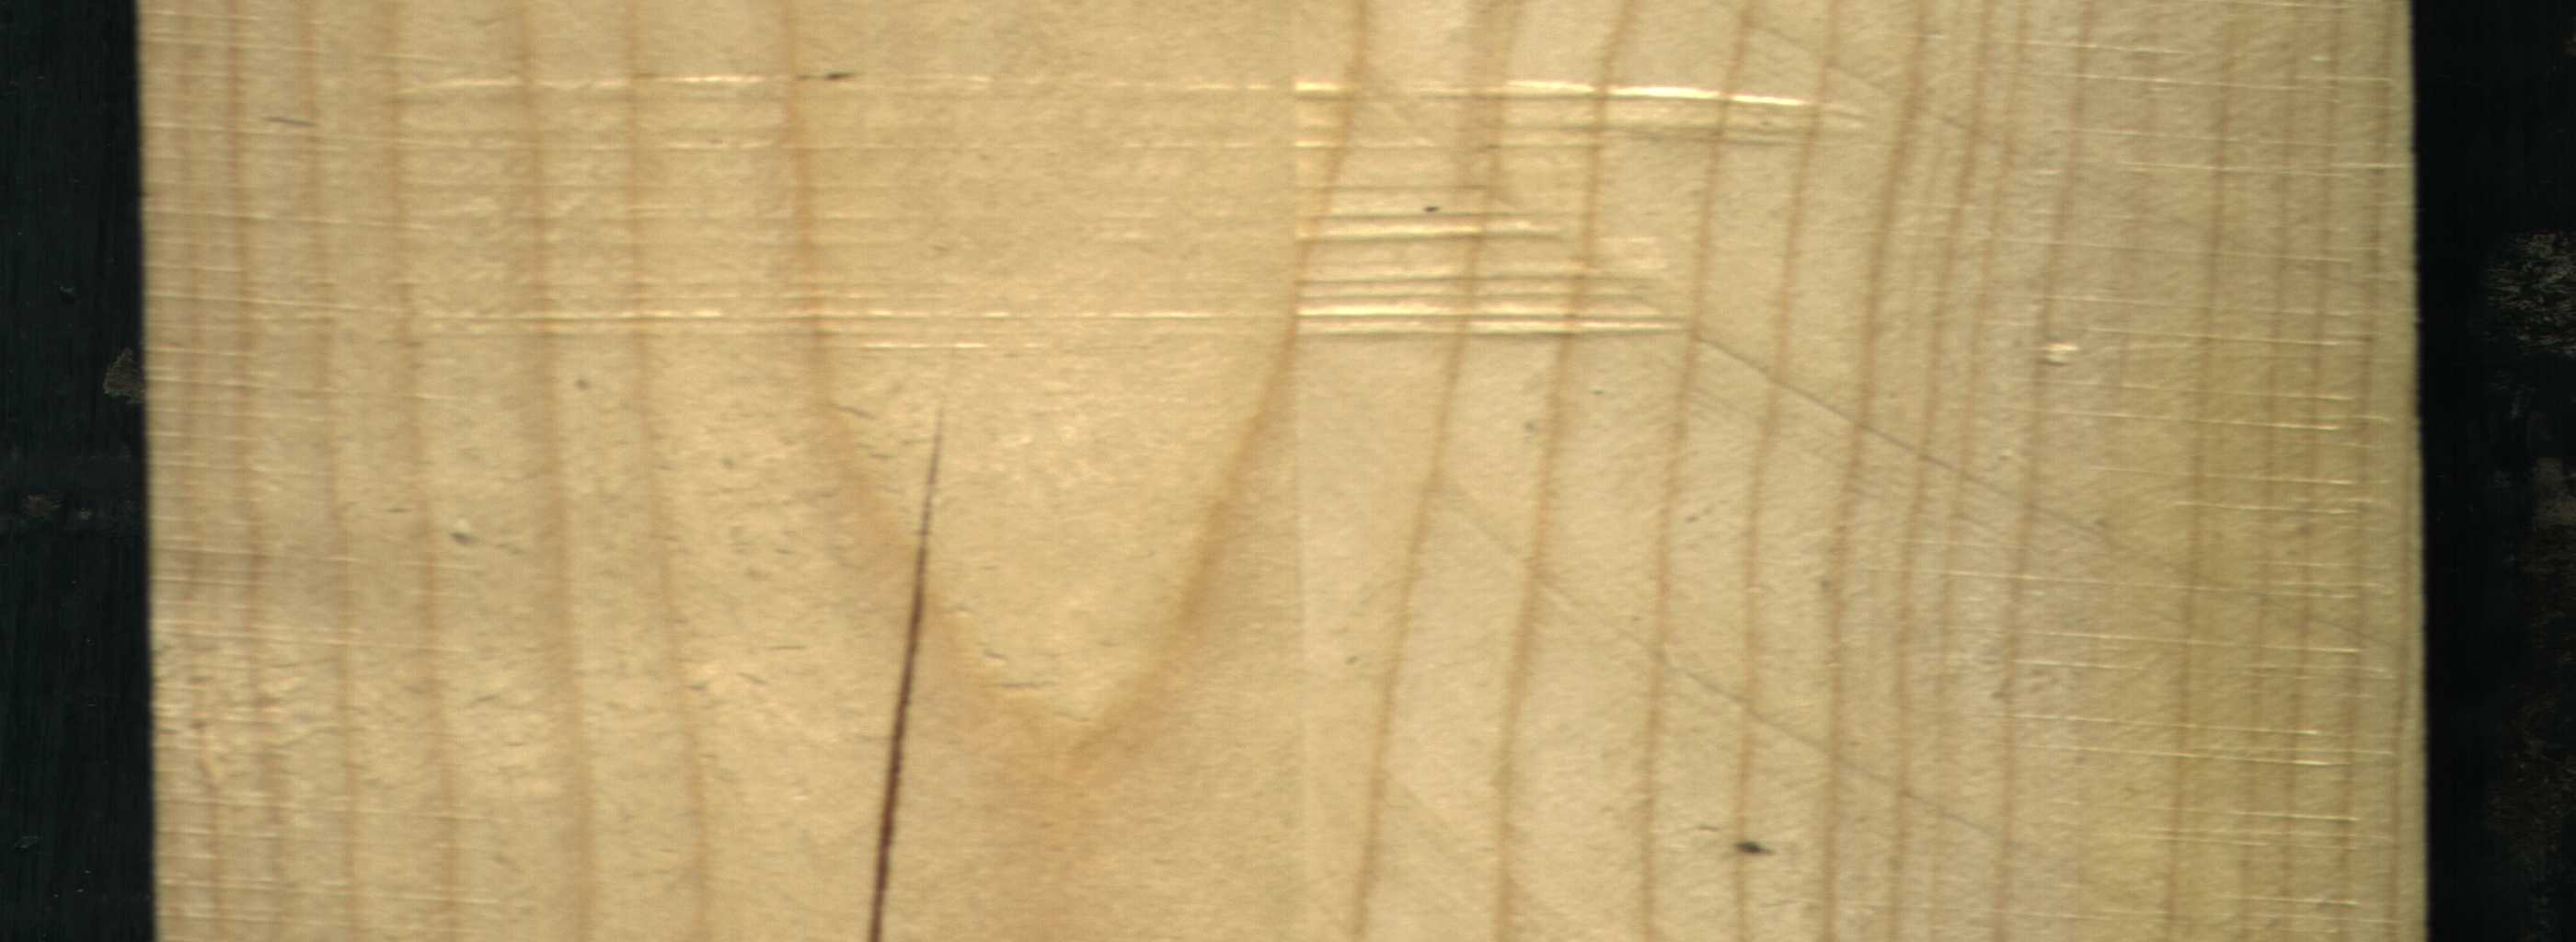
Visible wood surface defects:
resin